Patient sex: F
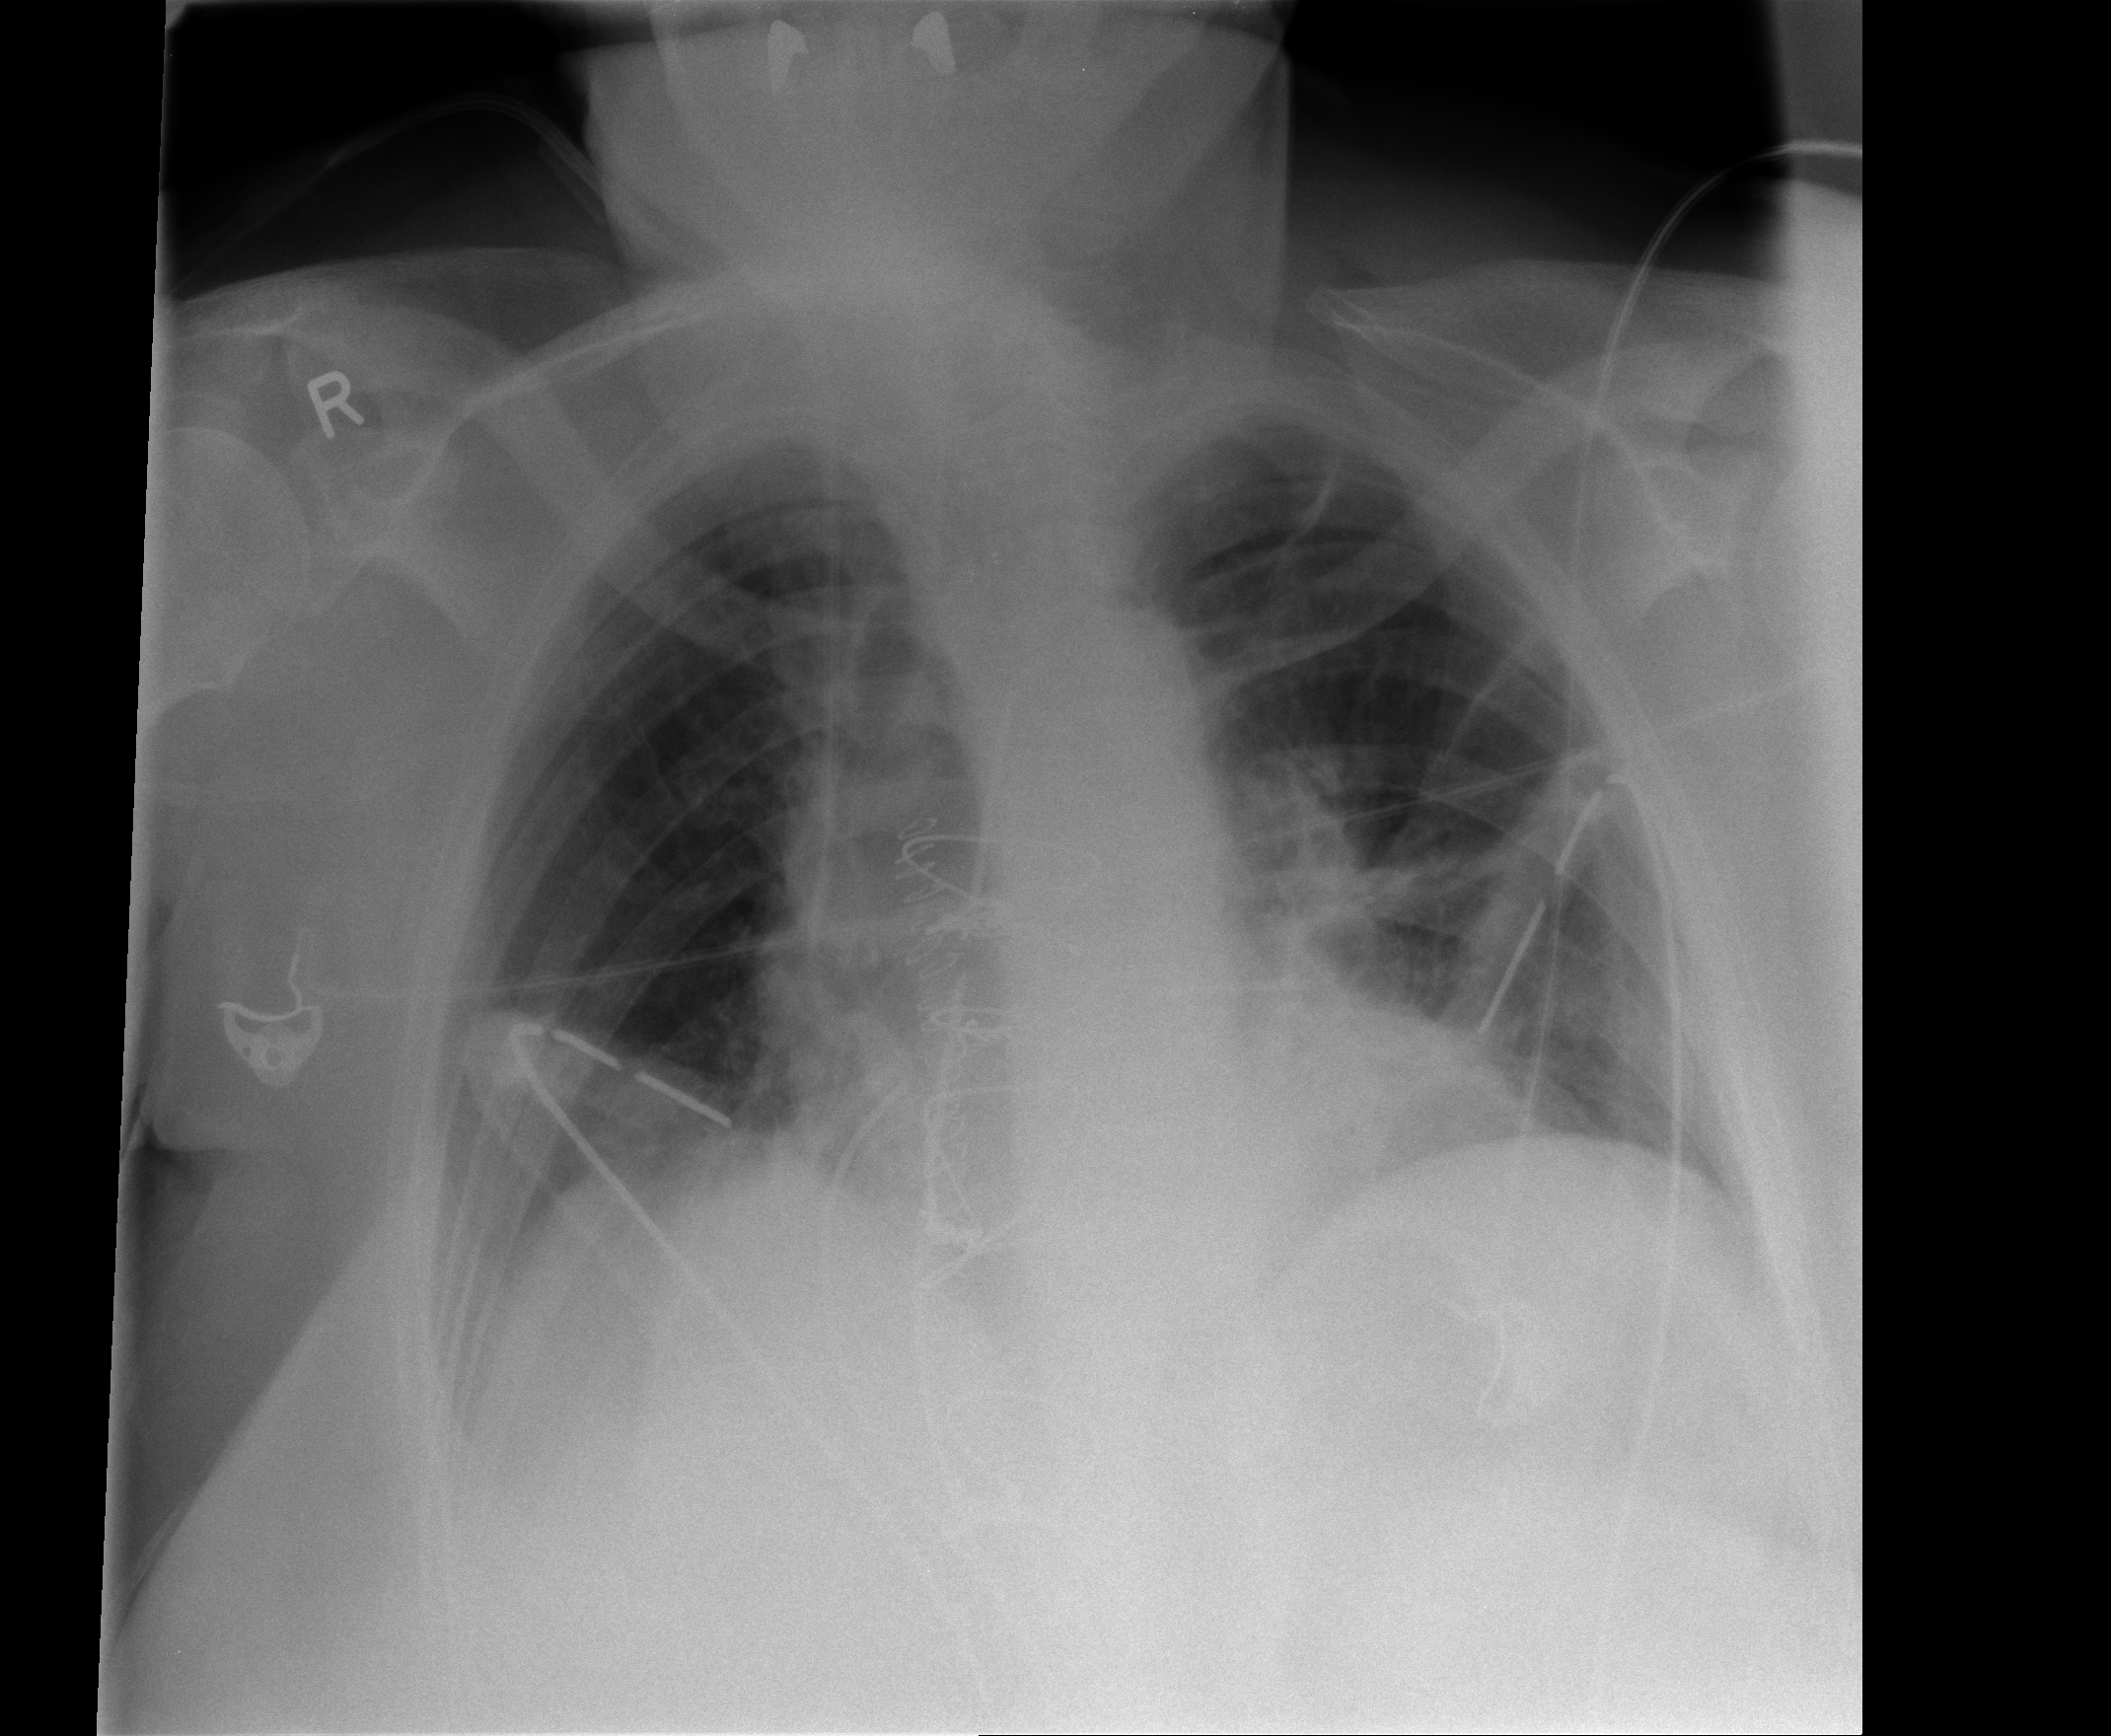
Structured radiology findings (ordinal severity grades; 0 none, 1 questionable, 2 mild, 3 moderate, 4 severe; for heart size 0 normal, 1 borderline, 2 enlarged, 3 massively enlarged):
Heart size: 2
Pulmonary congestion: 2
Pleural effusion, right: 2
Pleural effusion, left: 0
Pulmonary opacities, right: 0
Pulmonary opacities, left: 0
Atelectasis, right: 0
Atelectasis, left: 2